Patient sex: M
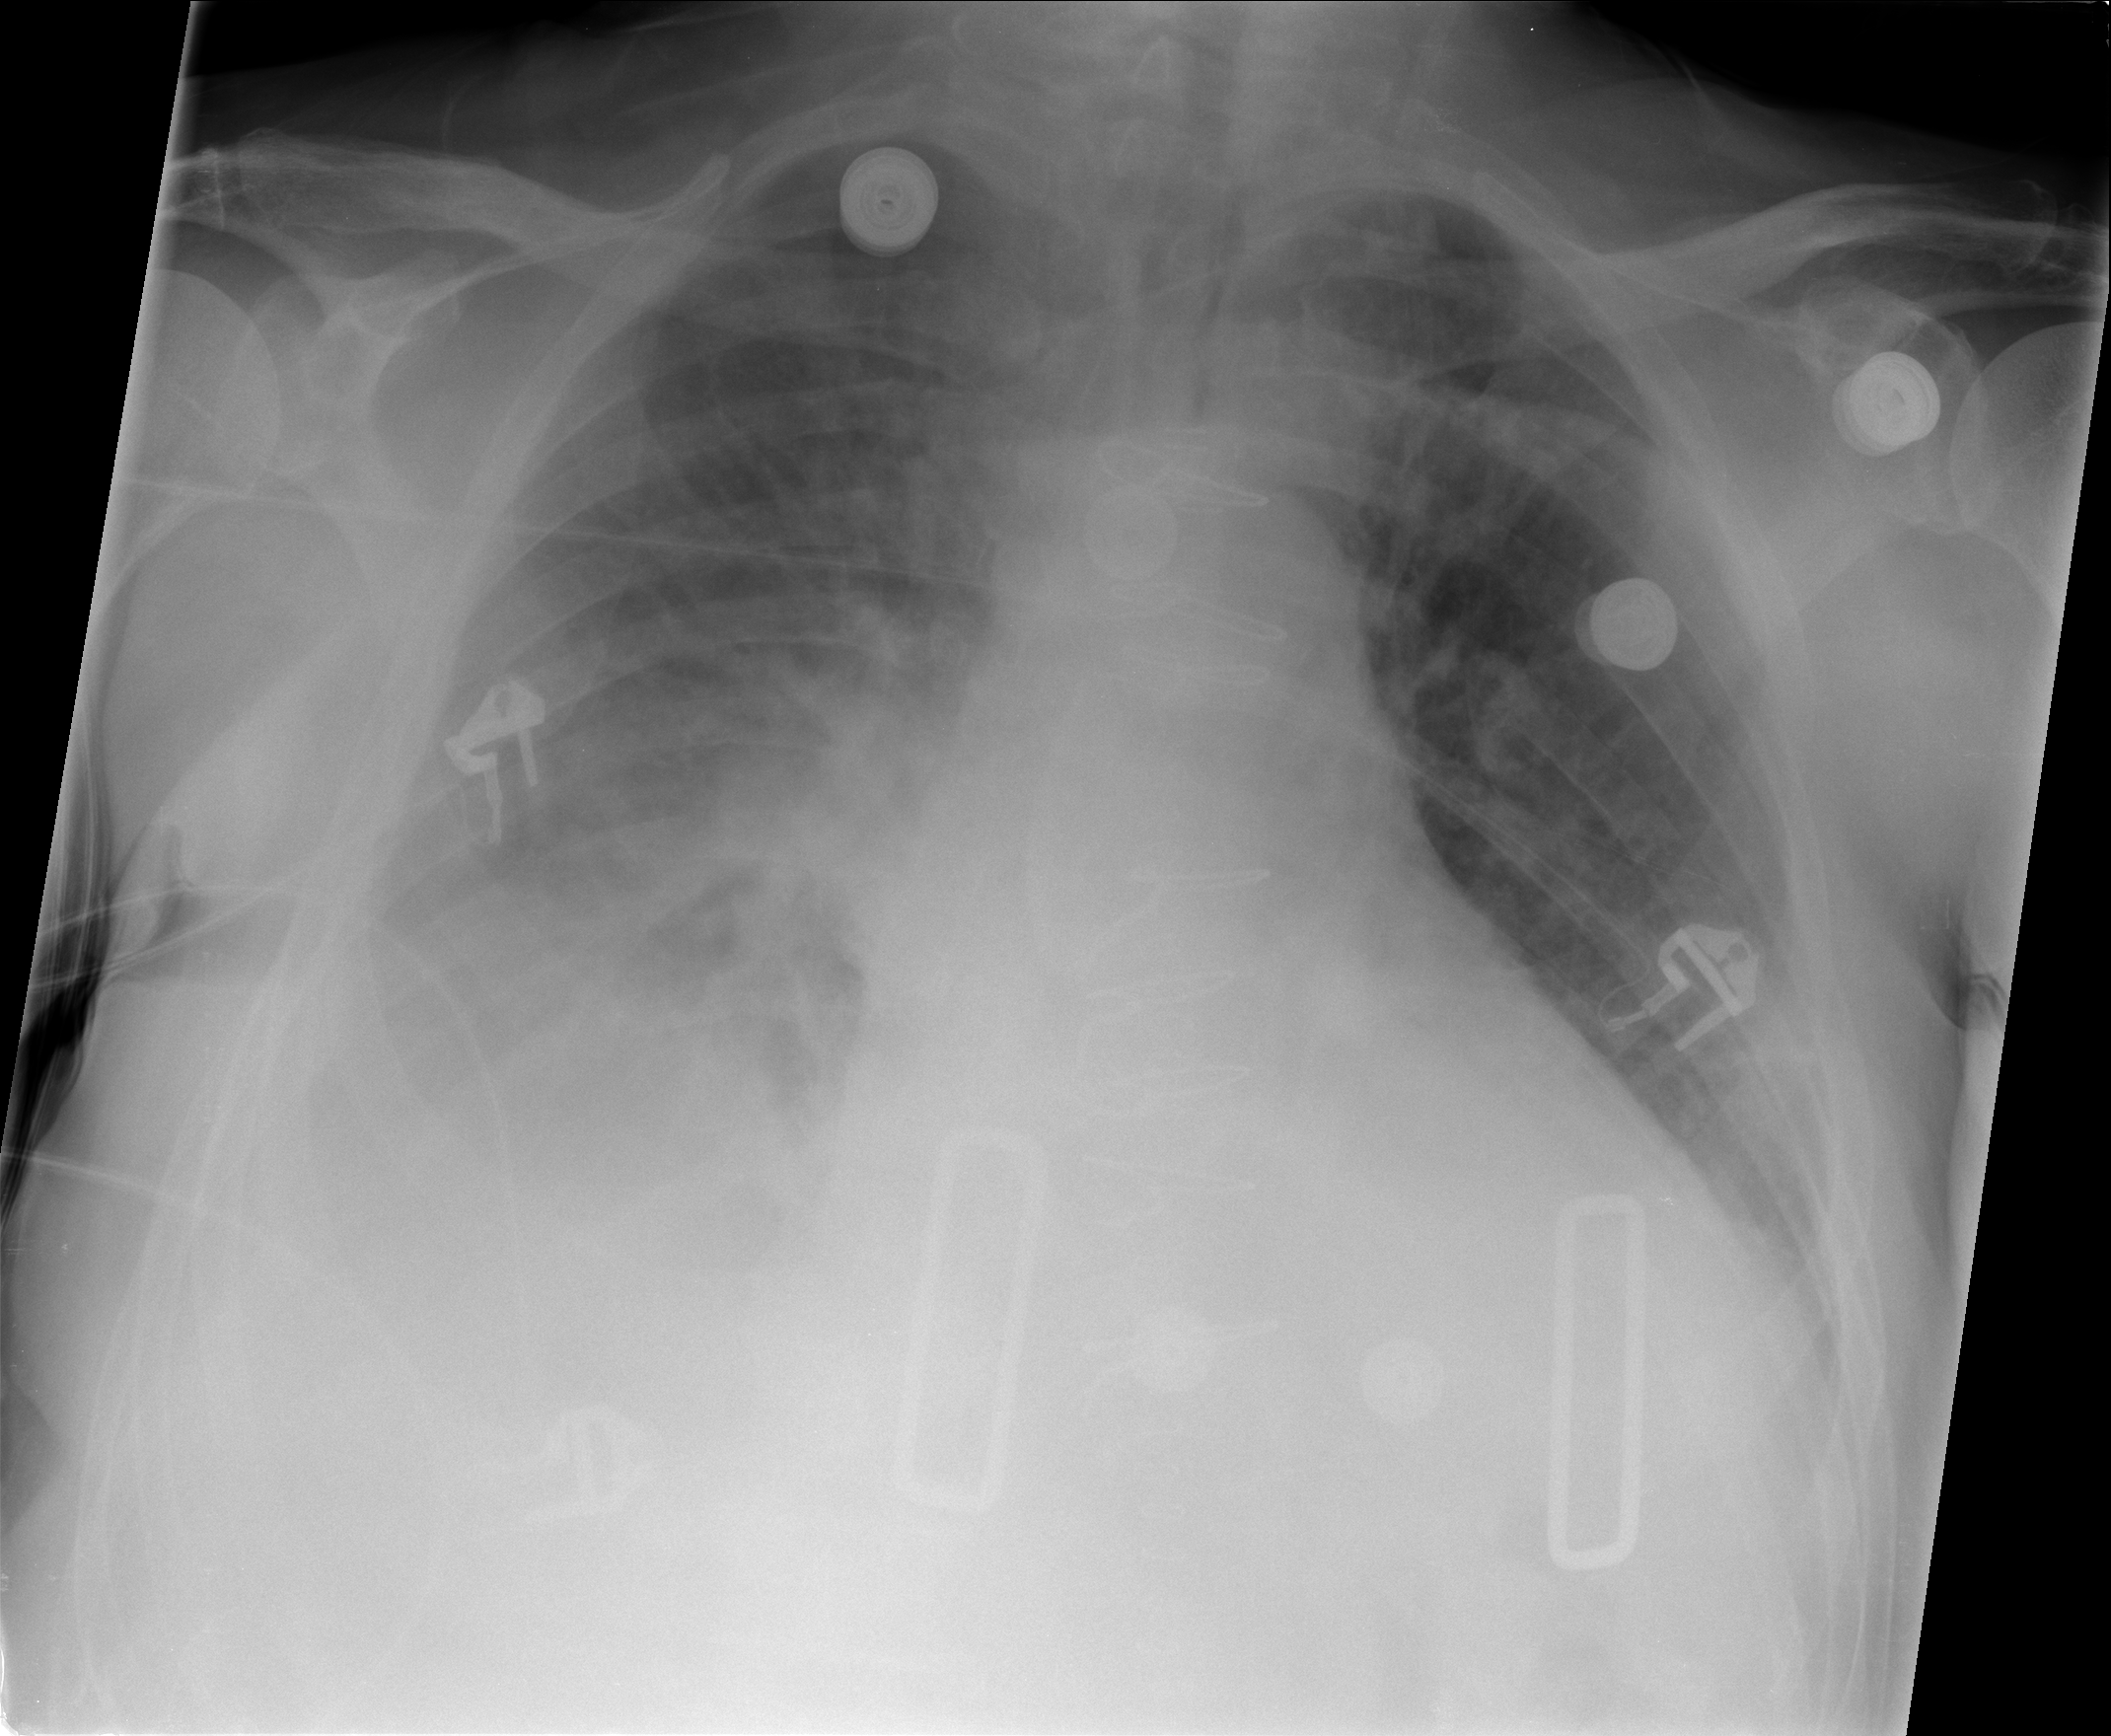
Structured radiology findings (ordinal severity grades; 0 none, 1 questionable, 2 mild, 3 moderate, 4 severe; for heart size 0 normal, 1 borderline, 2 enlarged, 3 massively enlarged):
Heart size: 2
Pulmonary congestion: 2
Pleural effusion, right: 3
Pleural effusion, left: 1
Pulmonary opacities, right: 1
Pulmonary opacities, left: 0
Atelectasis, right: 3
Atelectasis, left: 2